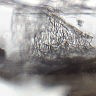
Metastatic tissue present: no